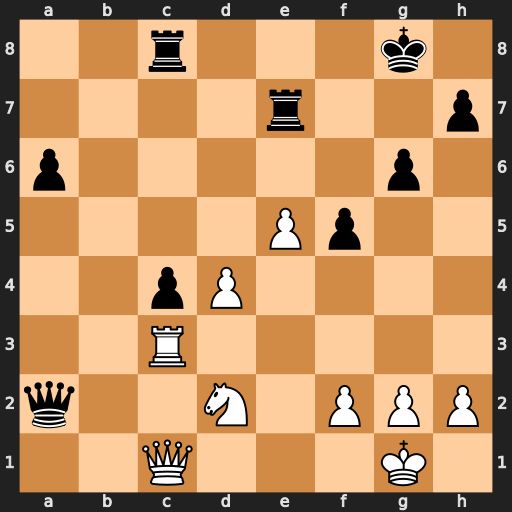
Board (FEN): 2r3k1/4r2p/p5p1/4Pp2/2pP4/2R5/q2N1PPP/2Q3K1
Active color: w
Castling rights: -
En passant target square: -
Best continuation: Ra3 Qxa3 Qxa3